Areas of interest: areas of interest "Park Square"
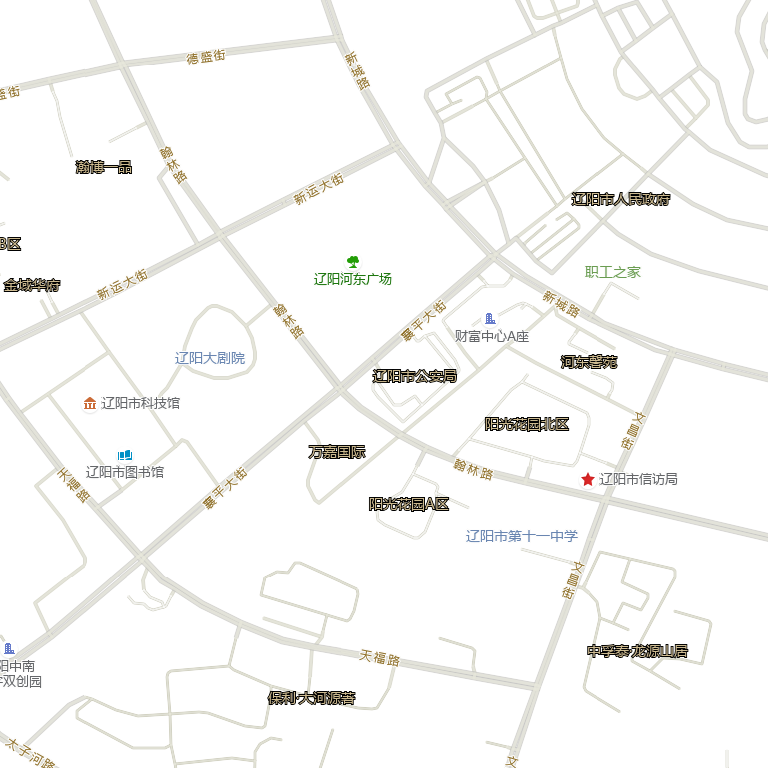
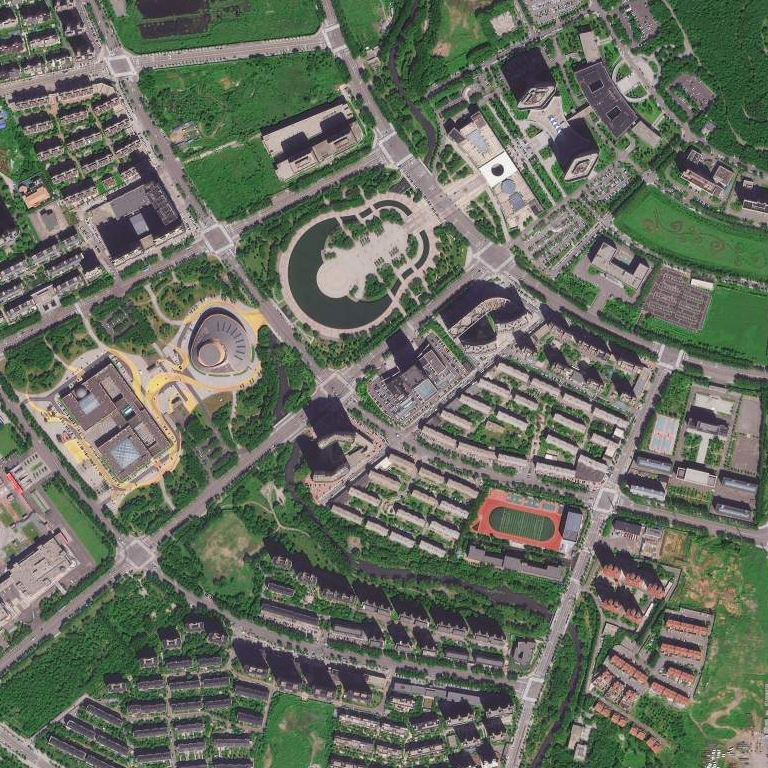